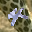
Label: 4